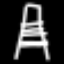
Label: The Eiffel Tower